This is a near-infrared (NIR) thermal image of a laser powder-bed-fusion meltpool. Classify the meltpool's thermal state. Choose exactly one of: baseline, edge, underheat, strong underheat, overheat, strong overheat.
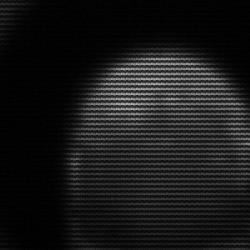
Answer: edge